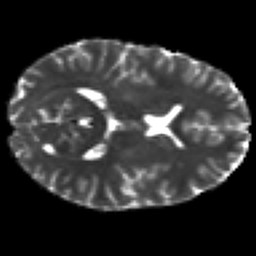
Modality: T2w
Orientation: axial
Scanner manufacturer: siemens
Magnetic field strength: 3 T
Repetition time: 7.8 s
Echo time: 0.09 s